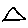
Label: triangle